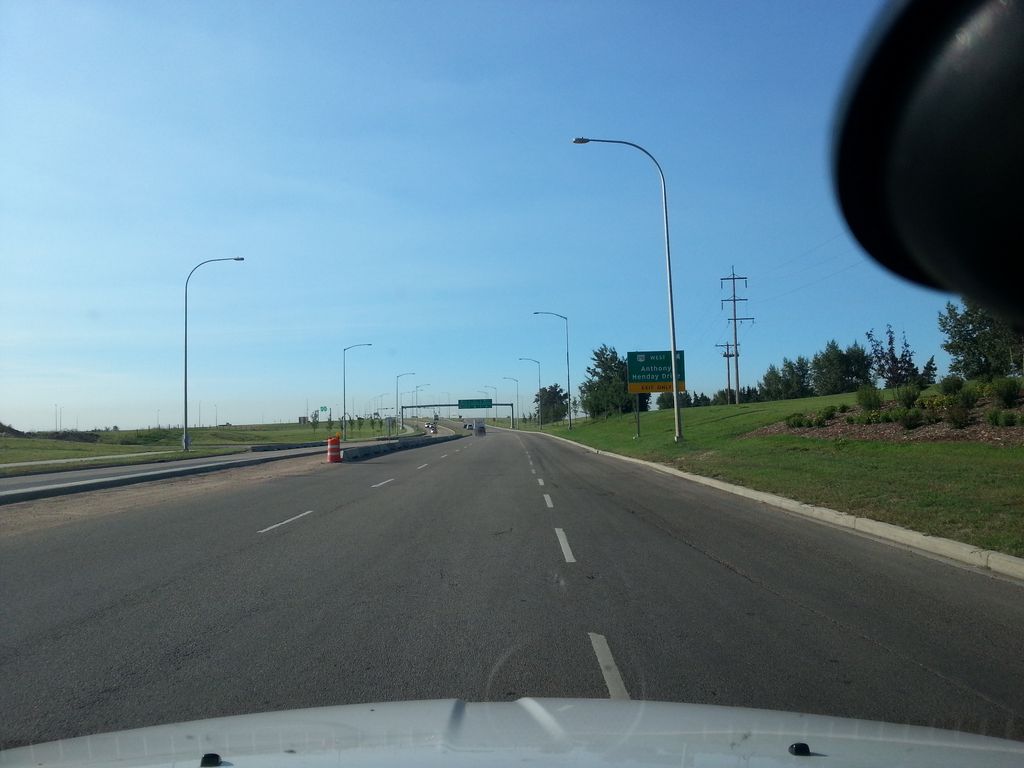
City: edmonton